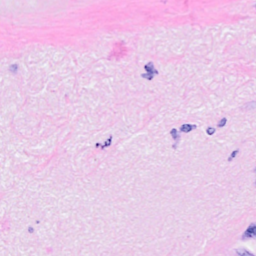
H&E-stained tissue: Breast